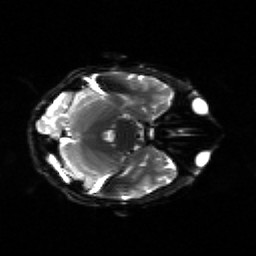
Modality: sbref
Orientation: axial
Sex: male
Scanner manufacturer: siemens
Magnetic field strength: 3 T
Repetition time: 5 s
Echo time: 0.071 s